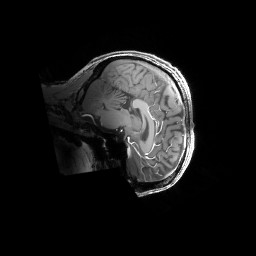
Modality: T1w
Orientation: sagittal
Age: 27
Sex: male
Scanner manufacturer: siemens
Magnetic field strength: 6.98 T
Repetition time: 2.37 s
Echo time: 0.00231 s